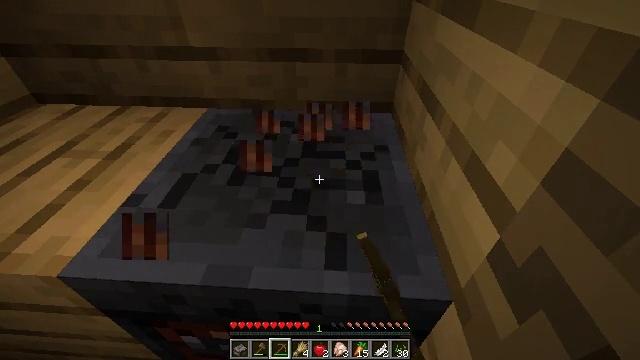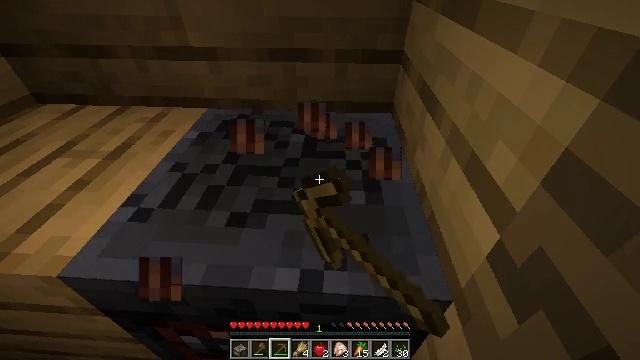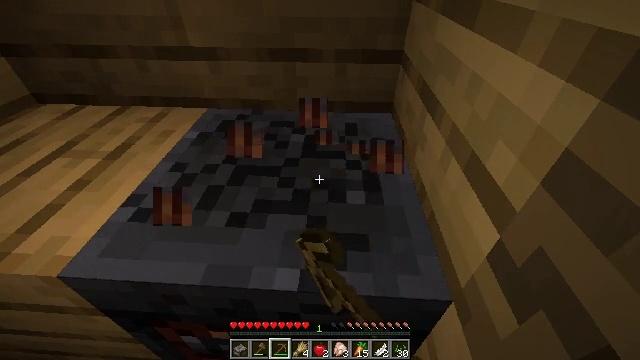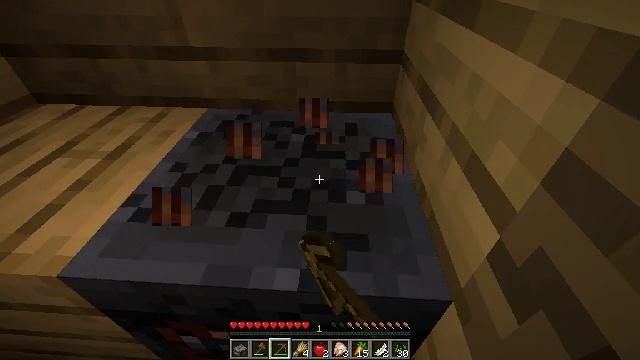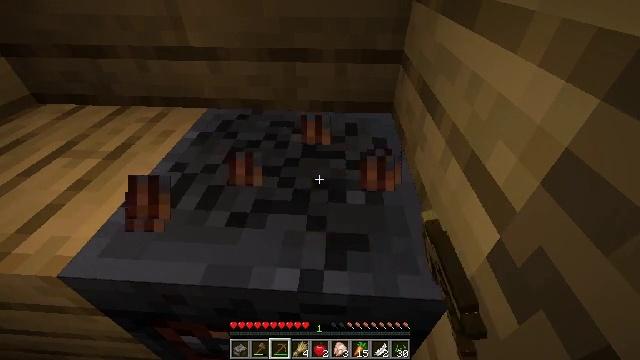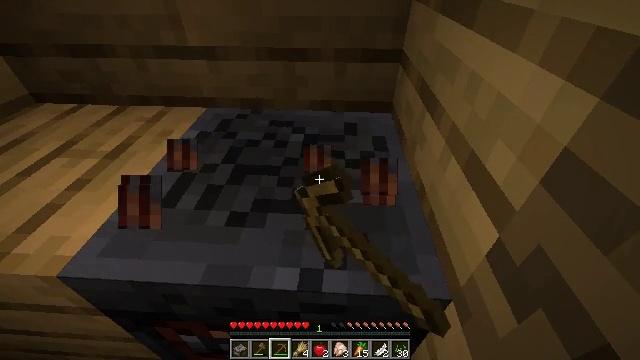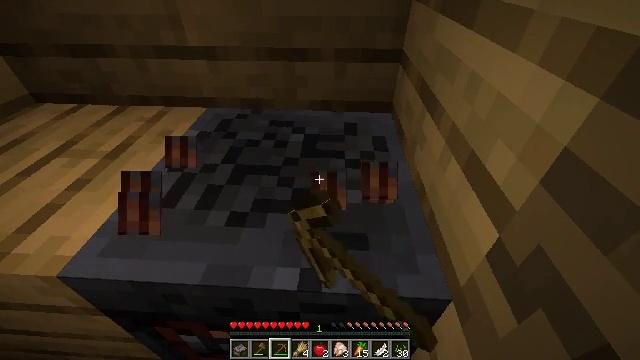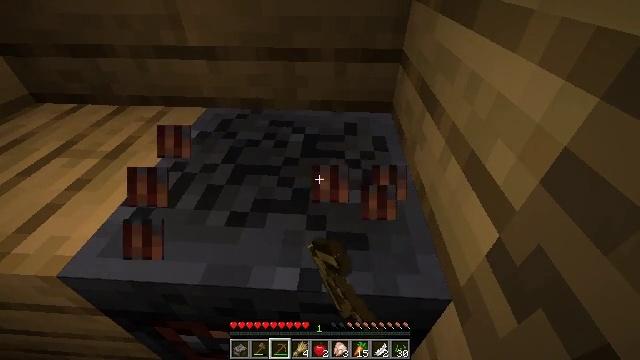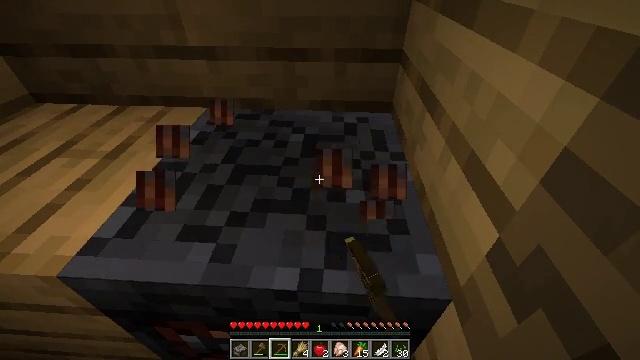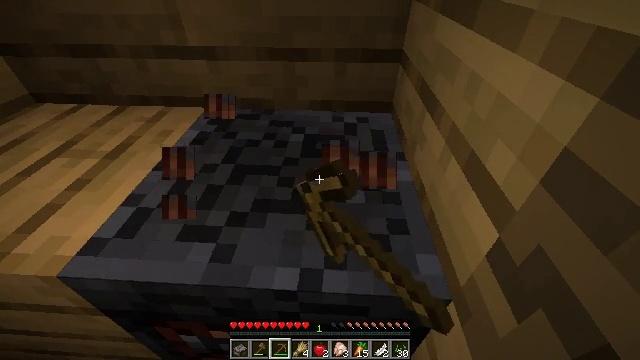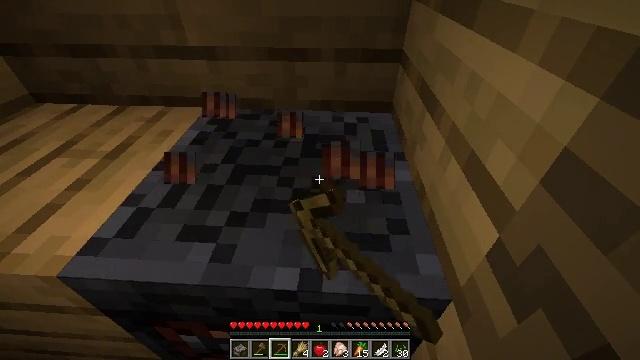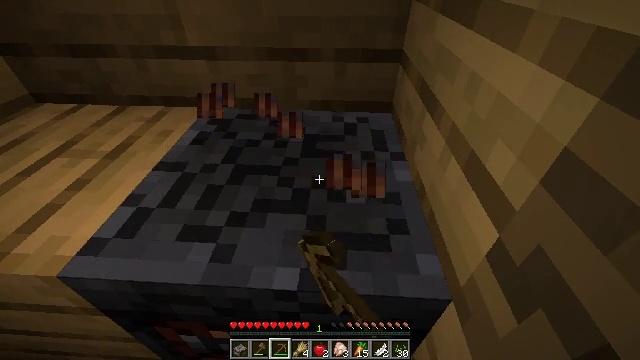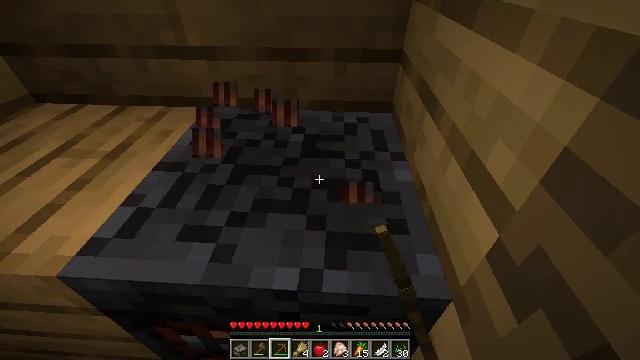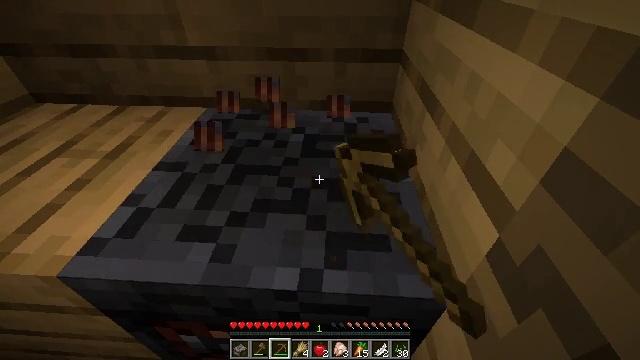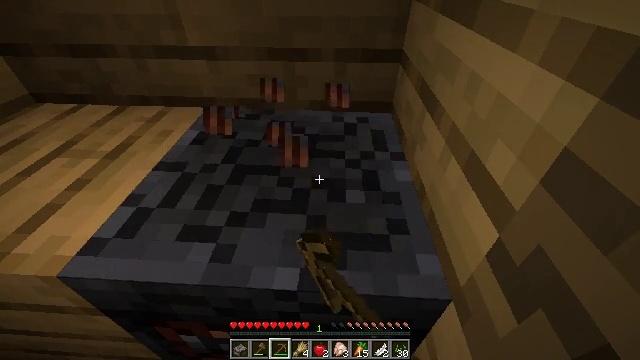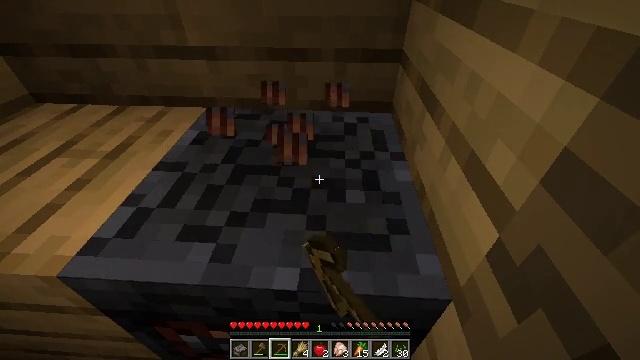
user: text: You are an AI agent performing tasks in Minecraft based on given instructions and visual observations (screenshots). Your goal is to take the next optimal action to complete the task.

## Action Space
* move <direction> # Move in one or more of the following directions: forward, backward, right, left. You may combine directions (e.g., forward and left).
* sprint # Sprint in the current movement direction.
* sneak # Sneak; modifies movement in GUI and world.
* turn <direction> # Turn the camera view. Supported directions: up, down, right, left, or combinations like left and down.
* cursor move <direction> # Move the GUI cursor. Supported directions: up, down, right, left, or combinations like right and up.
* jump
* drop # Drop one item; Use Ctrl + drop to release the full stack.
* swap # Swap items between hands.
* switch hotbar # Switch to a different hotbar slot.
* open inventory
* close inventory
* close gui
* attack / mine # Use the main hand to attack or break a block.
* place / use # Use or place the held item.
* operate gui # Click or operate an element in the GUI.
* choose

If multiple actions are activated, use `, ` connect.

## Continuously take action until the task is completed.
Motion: motion action
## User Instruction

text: Recycle the smithing table.
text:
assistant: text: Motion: attack / mine
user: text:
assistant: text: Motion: attack / mine
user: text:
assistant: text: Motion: attack / mine
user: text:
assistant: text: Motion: attack / mine
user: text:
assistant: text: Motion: attack / mine
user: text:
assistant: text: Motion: attack / mine
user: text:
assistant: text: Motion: attack / mine
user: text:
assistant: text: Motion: attack / mine
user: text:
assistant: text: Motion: attack / mine
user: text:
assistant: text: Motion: attack / mine
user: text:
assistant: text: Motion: attack / mine
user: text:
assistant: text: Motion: attack / mine
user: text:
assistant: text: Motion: attack / mine
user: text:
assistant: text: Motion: attack / mine
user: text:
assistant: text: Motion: attack / mine
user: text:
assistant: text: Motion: attack / mine
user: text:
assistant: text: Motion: attack / mine
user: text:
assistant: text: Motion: attack / mine
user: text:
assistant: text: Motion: turn down, attack / mine
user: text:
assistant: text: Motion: turn left and down, attack / mine
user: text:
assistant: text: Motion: attack / mine